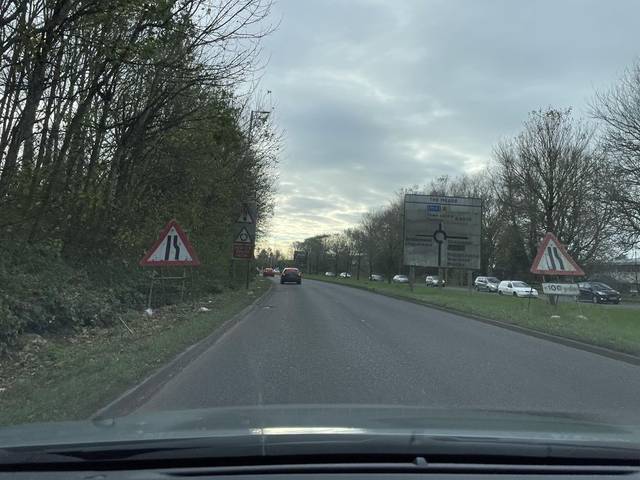
Region: United Kingdom
Coordinates: 51.564, -1.813